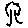
Label: tree